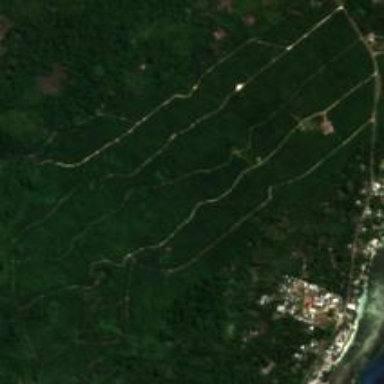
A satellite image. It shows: Orchard with oil palms trees as the main crop.